Question: I need to allow the user of my program to select two values using a slider. As in the image below, the user would grab the blue section and slide it to the left or right. Let's pretend that the '18 comes from a binding to LowerBound' and that '52 comes from a binding to UpperBound'. The distance between these will always 'remain 52 - 18 = 34, unless changed' elsewhere by the user. Otherwise, if the slider is moved to the right, the two bound values will 'never be more than or less than 34 units' from each other.
How can I do this in WPF when I only have one thumb on the slider? I need something like two thumbs with the area in between them able to be selected and moved.
I suppose this is like a slider with a single thumb that is the width of the distance between the two bound values. How can I do this?

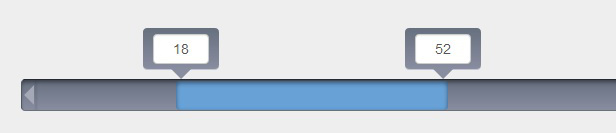
Answer: I used MathApps's RangeSlider control for this. <URL>
It has MinRange and other useful (eg: MoveWholeRange) properties.